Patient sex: M
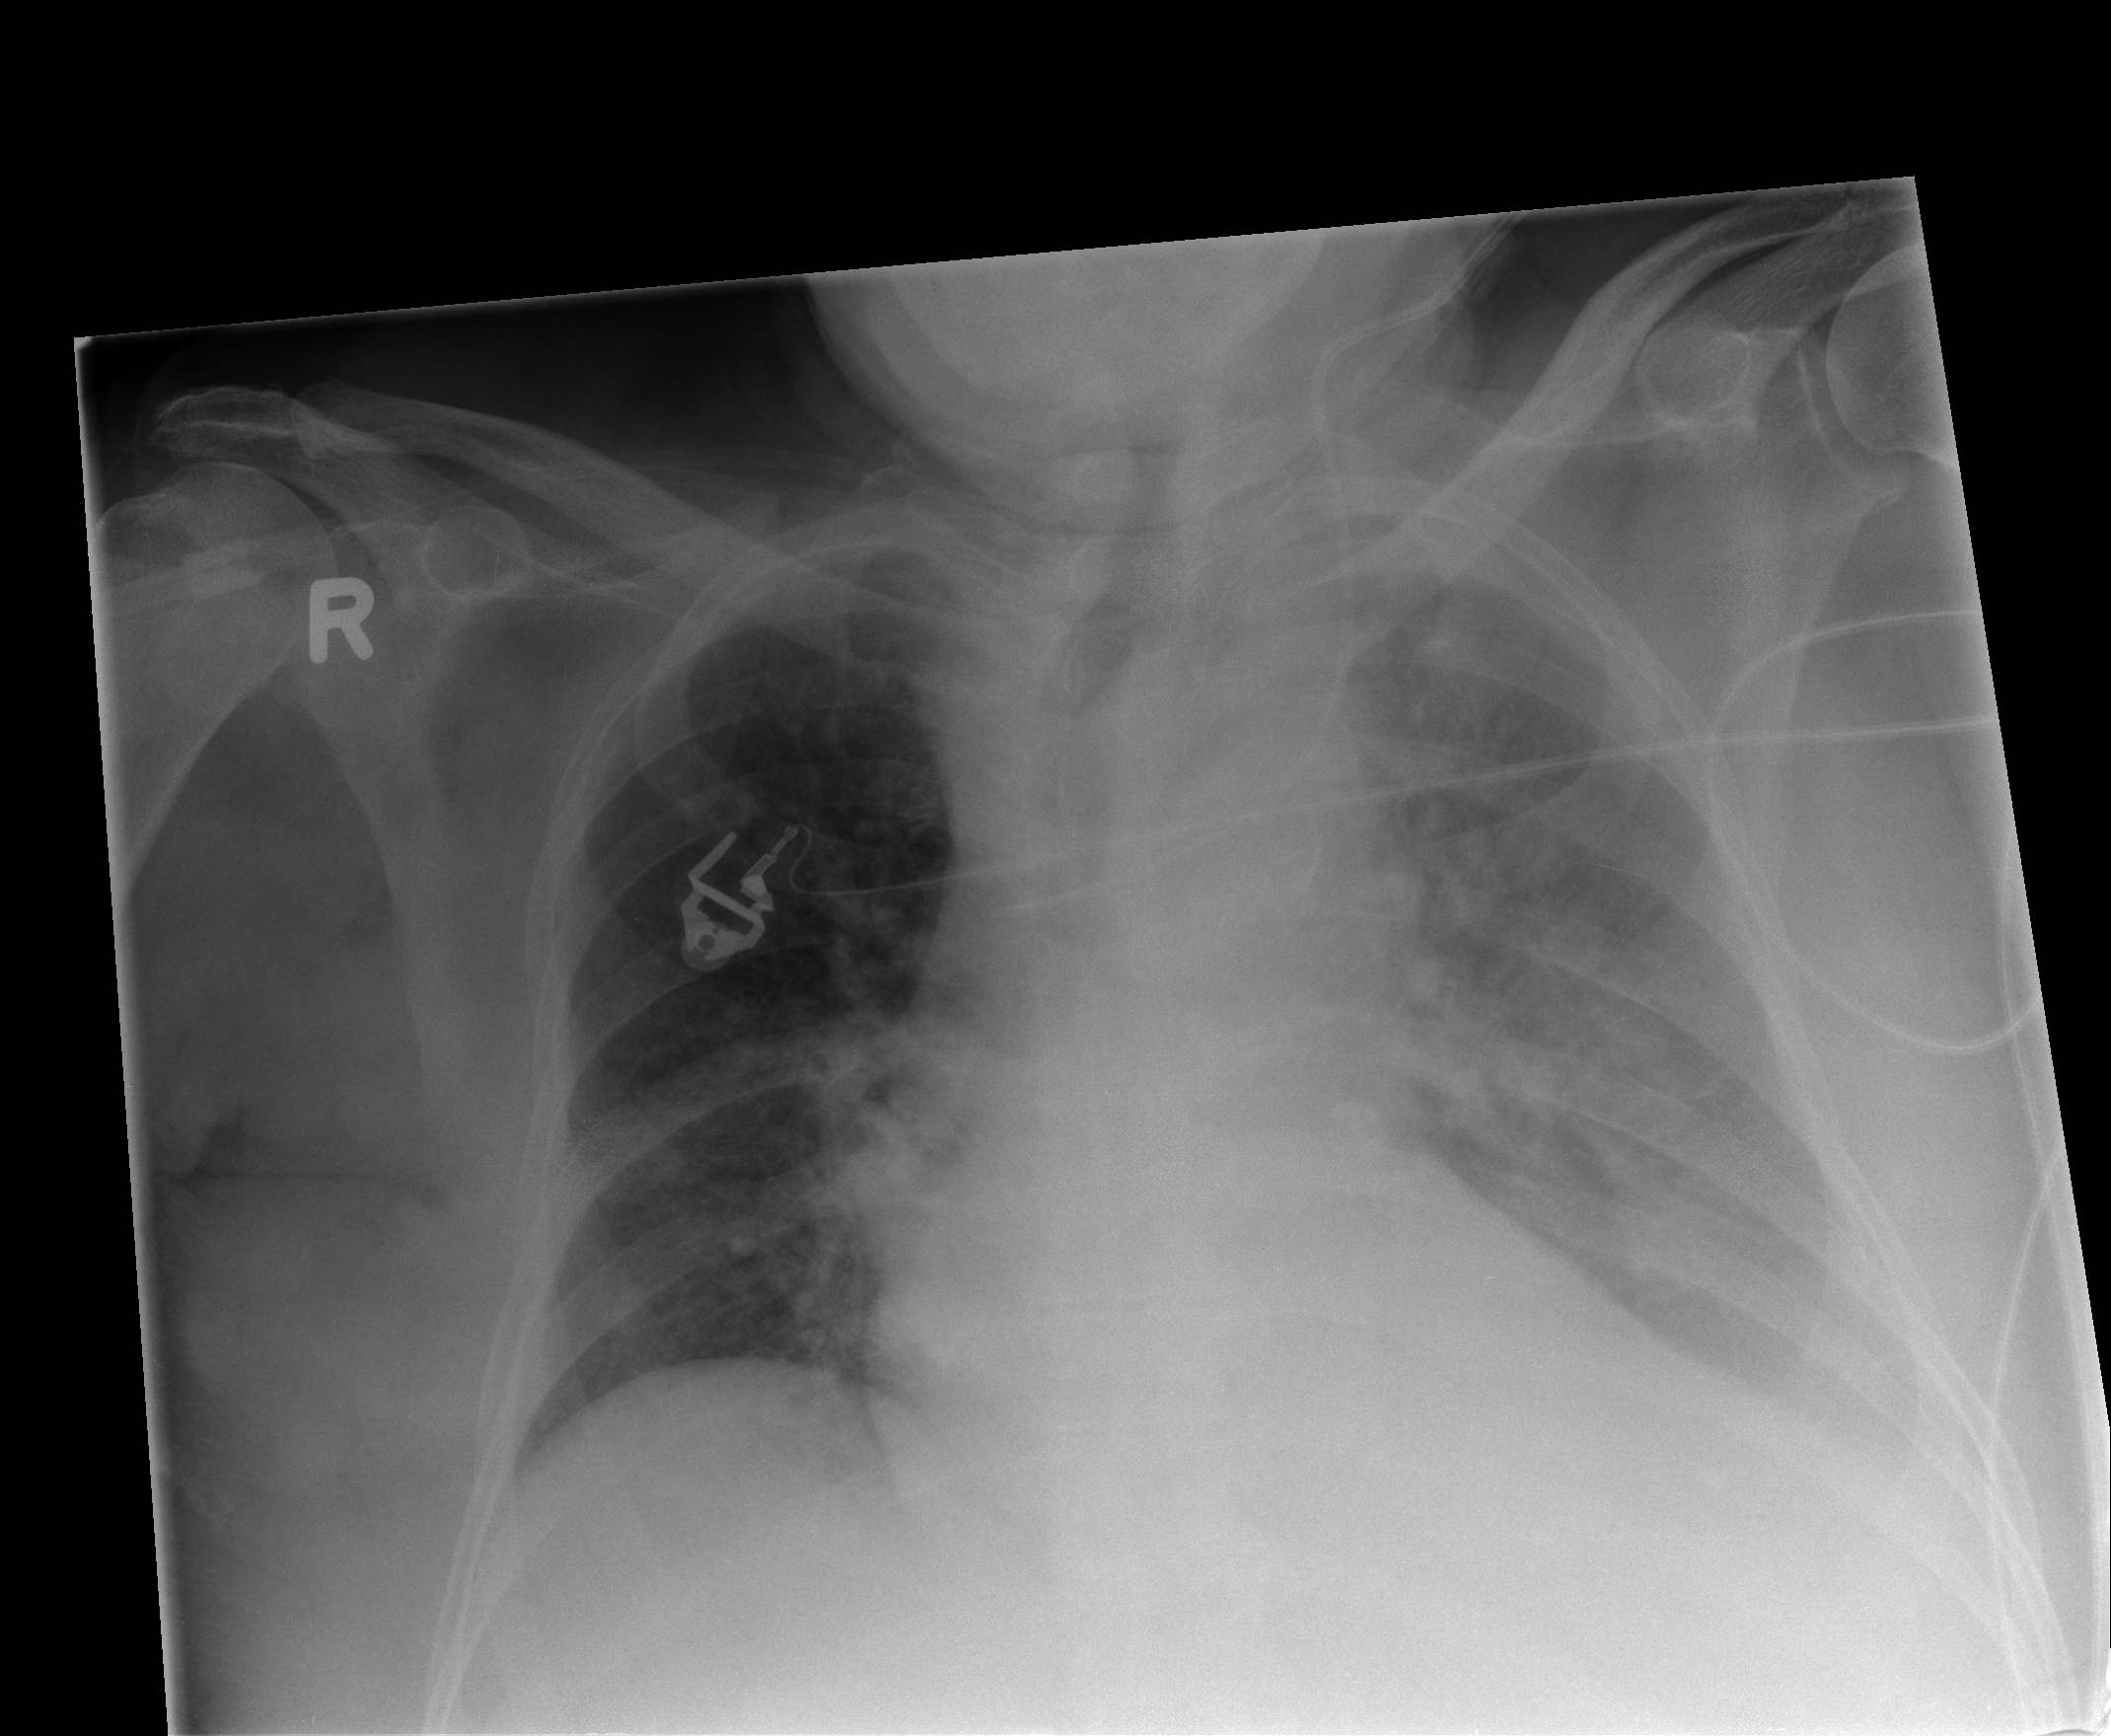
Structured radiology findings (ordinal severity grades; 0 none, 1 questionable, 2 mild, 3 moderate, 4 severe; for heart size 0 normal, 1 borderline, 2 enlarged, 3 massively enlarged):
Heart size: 2
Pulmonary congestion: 0
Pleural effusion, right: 0
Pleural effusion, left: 2
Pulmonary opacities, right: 0
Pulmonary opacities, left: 2
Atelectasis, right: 2
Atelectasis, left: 2